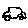
Label: car